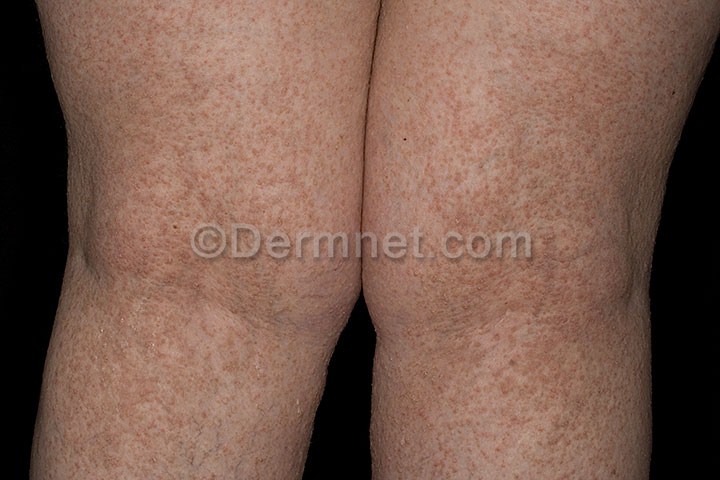
Disease: Bullous Disease Photos